Field crop: maize
Growth stage: 1
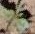
Species: datura